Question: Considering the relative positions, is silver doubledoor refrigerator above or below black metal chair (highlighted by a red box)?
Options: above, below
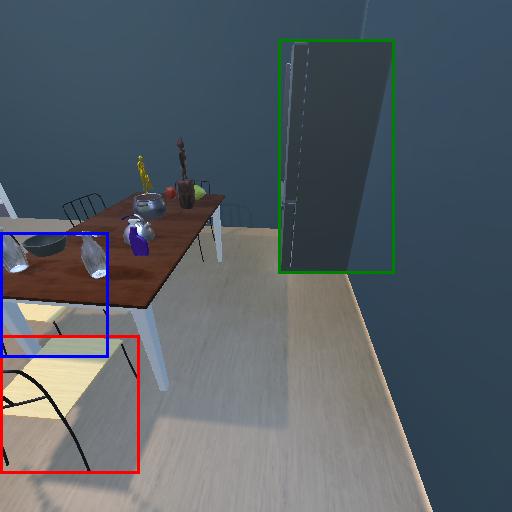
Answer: above